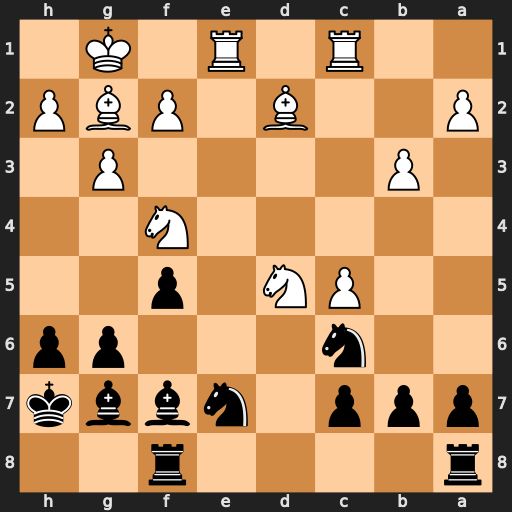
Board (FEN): r4r2/ppp1nbbk/2n3pp/2PN1p2/5N2/1P4P1/P2B1PBP/2R1R1K1
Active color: b
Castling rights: -
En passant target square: -
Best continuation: Nxd5 Nxd5 Rad8